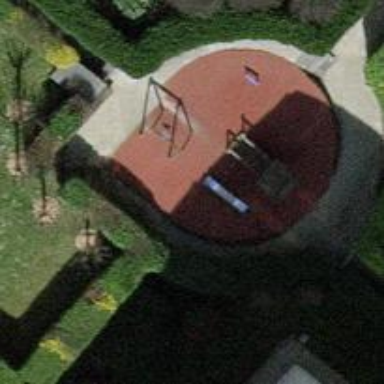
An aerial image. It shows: Playground area for leisure activities on the land.